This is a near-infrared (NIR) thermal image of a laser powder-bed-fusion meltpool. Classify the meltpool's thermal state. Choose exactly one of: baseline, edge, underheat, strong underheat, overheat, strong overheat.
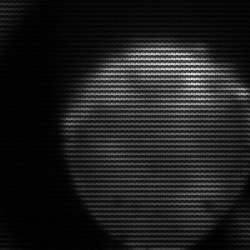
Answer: edge